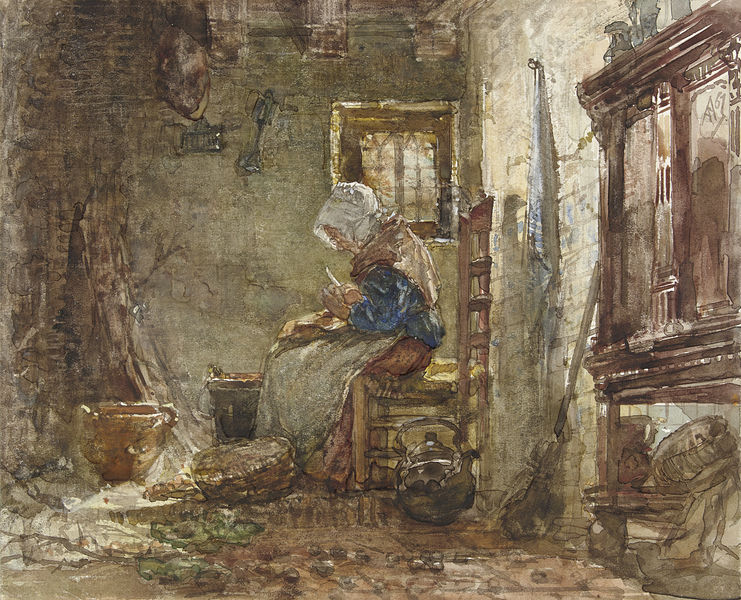
Titel: Aardappelschilster
Künstler: August Allebé
Standort: Amsterdam
Institution: Rijksmuseum
Schlagwörter: blau, dunkel, gemälde, hand, schatten, grün, braun, fenster, frau, grau, kleid, licht, raum, stuhl, weiss, tuch, haube, alt, mütze, wand, messer, innenraum, gitter, sitzend, arbeit, gemüse, kohl, krug, schürze, topf, schrank, lehne, mauer, korb, brot, besen, ruine, brille, gesciht, küche, gesims, kartoffeln, kochen, teekessel, küchenmagd, lanne